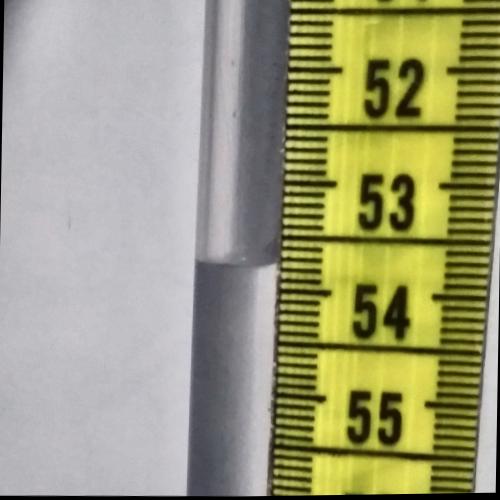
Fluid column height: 53.7 cm